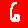
Digit: 6